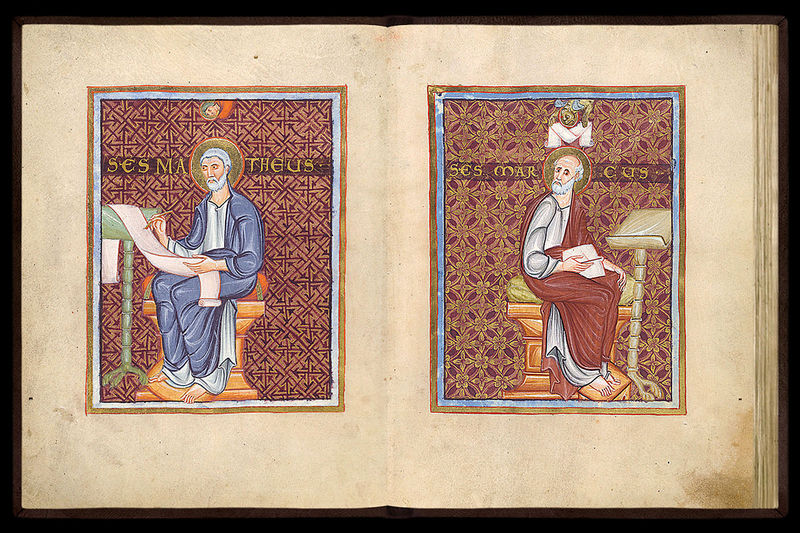
Titel: Egbert- Codex (Codex Egberti)
Institution: Trier, Stadtbibliothek/Stadtarchiv
Schlagwörter: blau, grün, braun, stuhl, tisch, weiss, rot, muster, ornament, bart, mensch, rahmen, gold, engel, farbig, hocker, rand, blue, chair, hands, kissen, men, red, robes, white, black, chairs, green, old, robe, seat, seated, yellow, print, two, brown, warten, oben, barfuss, buch, illustration, pult, heiligenschein, nimbus, schreiben, angel, angels, man, background, heiliger, feet, schriftrolle, scroll, löwe, heilige, paper, beard, saint, books, desk, pen, quill, writing, ink, monks, mark, floral, bare, ble, book, buchmalerei, evangelisten, ses, marcus, matthäus, saints, bible, page, gelehrt, new testament, holy man, latin, illumination, scholar, manuscript, halo, testament, pages, new, halos, apostles, scrolls, vellum, gospel, parchment, illustrations, scribe, write, matthew, goldleaf, matheus, gospels, lecturn, sear, mathew, footrest, halor, poised, sesma, theus